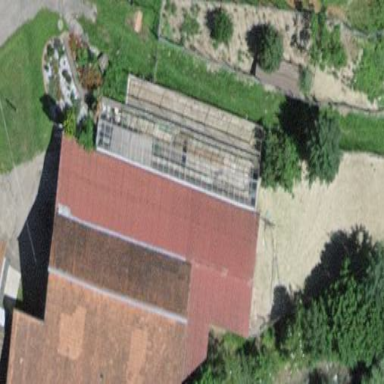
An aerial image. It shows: Greenhouse.